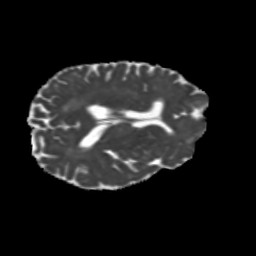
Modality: MD
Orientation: axial
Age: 71
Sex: female
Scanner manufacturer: siemens
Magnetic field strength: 3 T
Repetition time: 5.25 s
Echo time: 0.08 s